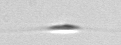
Label: Cylindrotheca_morphotype1